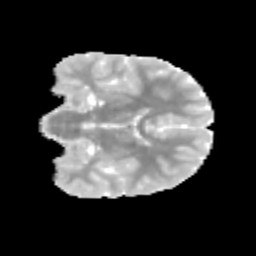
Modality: MD
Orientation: coronal
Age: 9
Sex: male
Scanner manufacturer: siemens
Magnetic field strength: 3 T
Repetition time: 3.8 s
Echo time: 0.07 s